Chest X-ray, PA view. Patient: 50 years old, sex M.
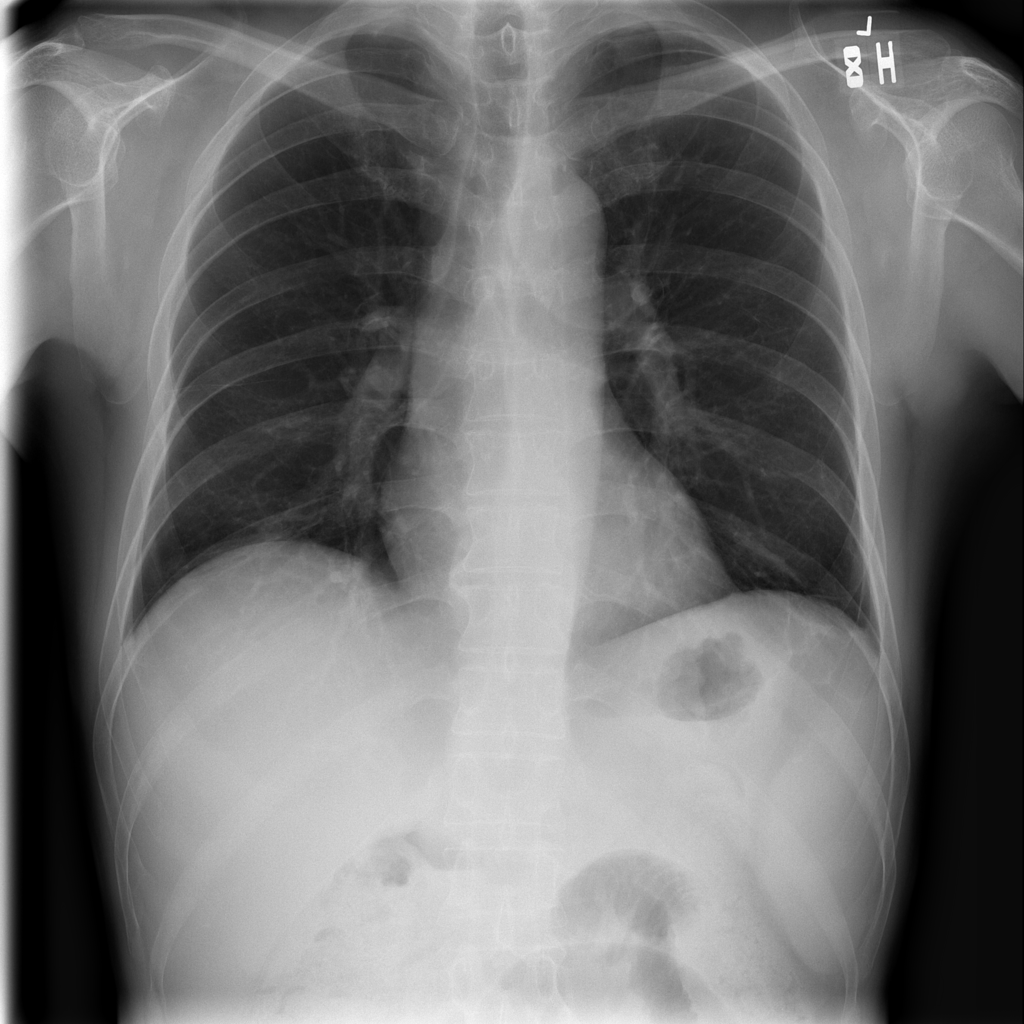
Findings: No Finding